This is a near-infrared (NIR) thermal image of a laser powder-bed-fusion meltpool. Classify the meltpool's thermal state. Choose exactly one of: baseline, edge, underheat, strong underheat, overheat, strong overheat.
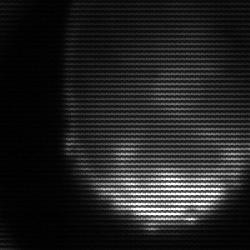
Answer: edge